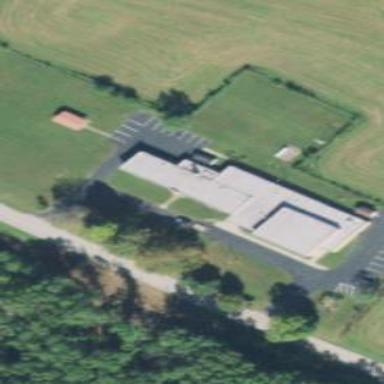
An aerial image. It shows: School building.